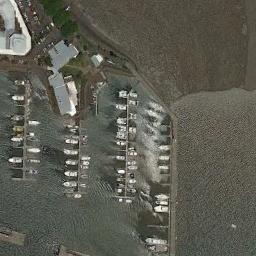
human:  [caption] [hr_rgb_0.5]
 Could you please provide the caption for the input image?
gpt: There are many ships in the harbor .

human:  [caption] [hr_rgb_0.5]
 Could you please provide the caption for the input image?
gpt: There are many ships moored on the sea surface of the harbor surrounded by buildings, And many empty spaces remain .

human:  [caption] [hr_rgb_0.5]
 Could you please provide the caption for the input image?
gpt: Several cars were parked on the harbor shore .

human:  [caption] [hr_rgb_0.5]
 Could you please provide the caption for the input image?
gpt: The harbor has lots of neatly docked boats and the color of the waters is light green .

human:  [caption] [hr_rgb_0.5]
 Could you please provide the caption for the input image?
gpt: There are two gray buildings at the harbor .